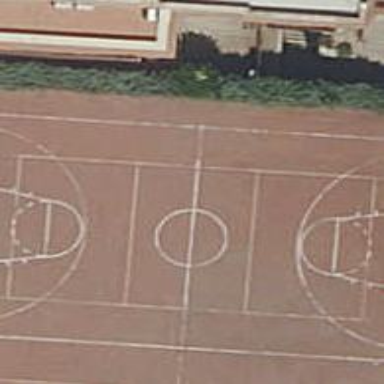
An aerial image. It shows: Basketball court on leisure land pitch.